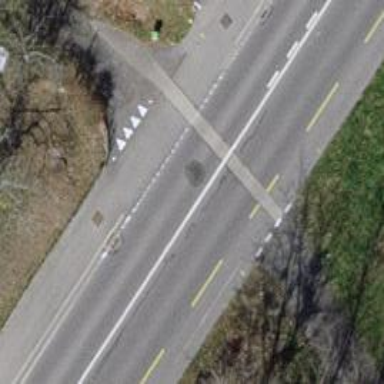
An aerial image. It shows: Primary highway with asphalt surface. There is cycle track on the left side.